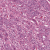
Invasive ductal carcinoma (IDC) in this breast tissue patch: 1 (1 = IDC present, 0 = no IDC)